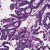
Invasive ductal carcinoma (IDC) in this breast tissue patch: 1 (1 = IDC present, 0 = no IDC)